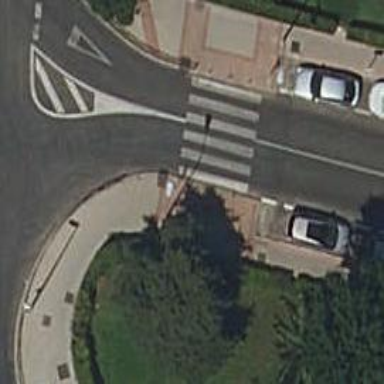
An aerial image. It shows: Bollard.